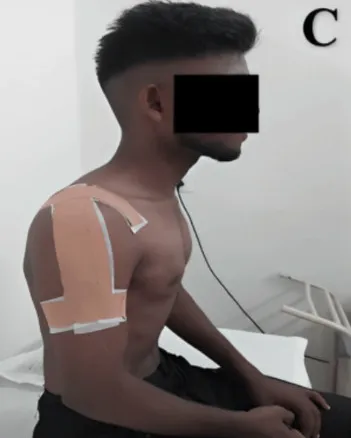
Inverted J taping to increase the subacromial.
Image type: medical_photograph (skin_photograph)